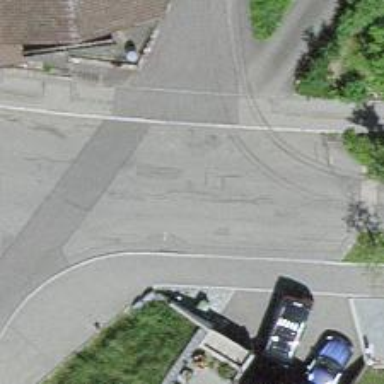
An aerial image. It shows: Residential road with asphalt surface and separate sidewalk.